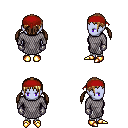
a pixel art fantasy rpg character, female body template, dark elf, purple skin, chain mail, white pants, blonde twin-tailed hairstyle, red bandana, metal gloves, gold boots, four views (front, back, left, right), 2x2 character sprite sheet, small pixel art, hard edges, no anti-aliasing